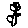
Label: flower